Chest X-ray:
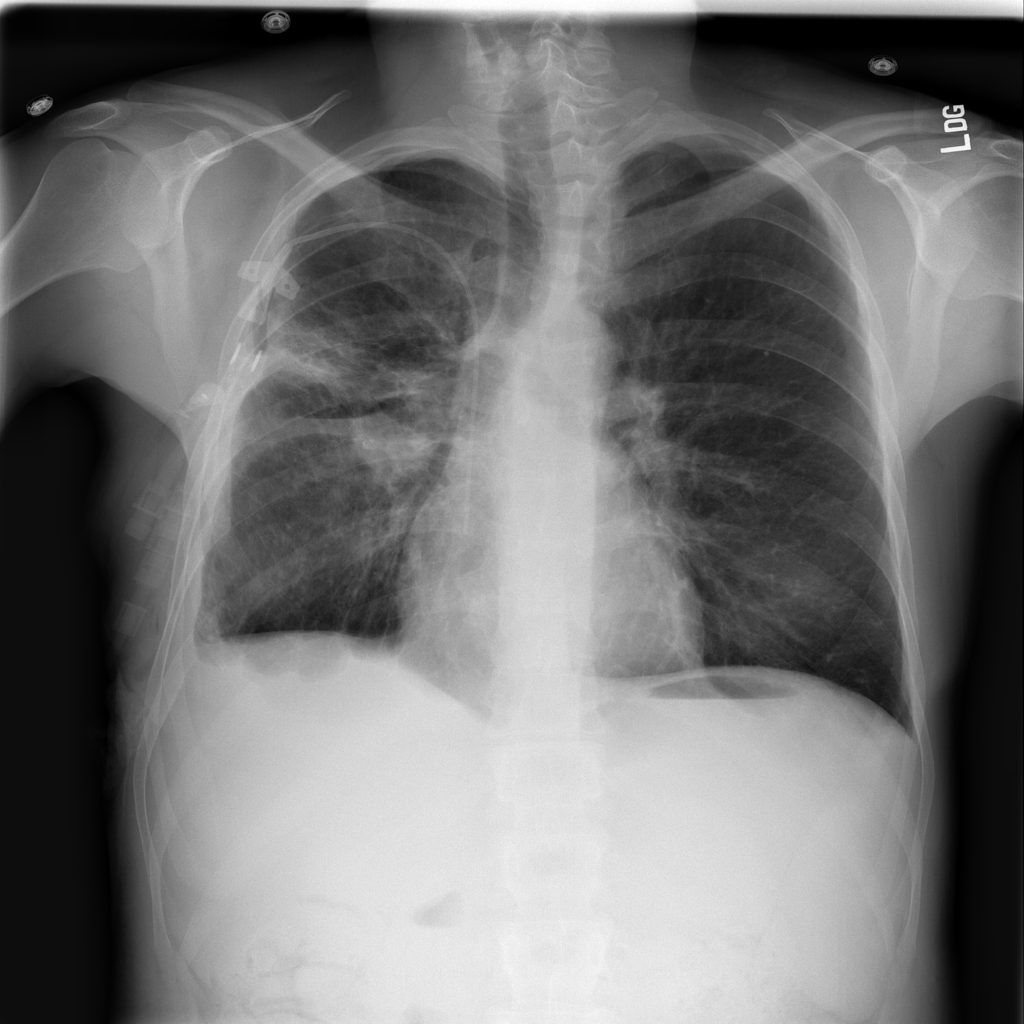
Findings: Consolidation, Effusion, Pneumothorax
No abnormal finding: no